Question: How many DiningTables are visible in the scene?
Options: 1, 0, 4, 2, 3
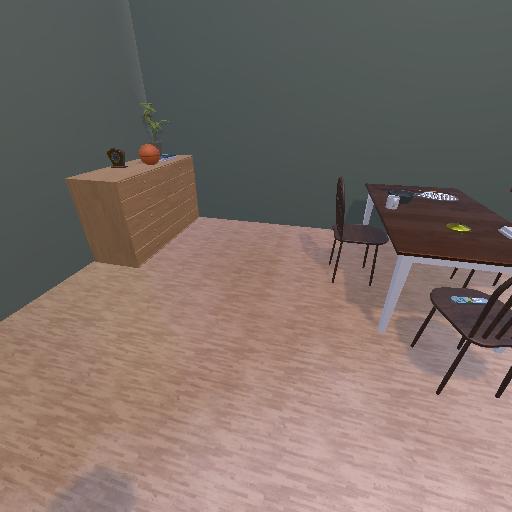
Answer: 1